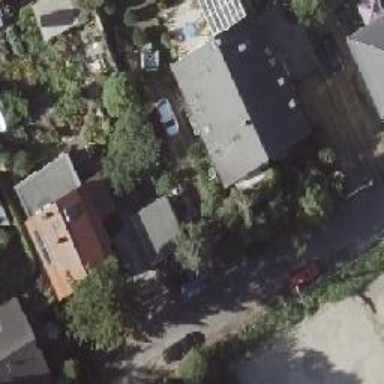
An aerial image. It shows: Detached building.